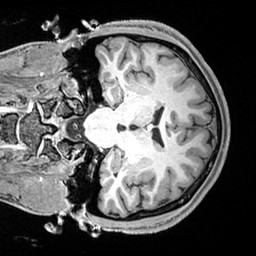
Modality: T1w
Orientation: coronal
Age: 21
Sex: male
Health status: healthy
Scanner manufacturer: siemens
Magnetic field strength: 3 T
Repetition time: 2.4 s
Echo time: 0.00217 s